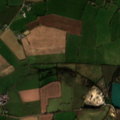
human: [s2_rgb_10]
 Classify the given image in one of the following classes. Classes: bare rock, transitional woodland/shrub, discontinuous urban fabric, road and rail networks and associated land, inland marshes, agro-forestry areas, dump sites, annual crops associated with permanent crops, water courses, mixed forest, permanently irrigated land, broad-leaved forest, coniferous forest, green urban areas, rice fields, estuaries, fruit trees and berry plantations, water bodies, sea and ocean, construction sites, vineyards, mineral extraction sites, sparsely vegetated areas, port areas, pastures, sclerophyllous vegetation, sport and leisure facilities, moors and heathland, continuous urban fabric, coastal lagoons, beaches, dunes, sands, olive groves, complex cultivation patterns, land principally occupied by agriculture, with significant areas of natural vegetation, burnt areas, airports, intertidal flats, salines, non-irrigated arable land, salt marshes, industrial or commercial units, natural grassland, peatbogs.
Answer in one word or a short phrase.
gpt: non-irrigated arable land, pastures, complex cultivation patterns